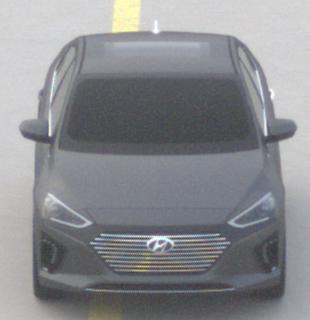
Make: Hyundai
Model: IONIQ Hybrid
Detailed model: IONIQ (AE) Hybrid
Model produced from: 2016/10
Model produced until: 2018/08
Doors: 5
Color: gray
Road condition: dry road
Daytime: morning or afternoon
Contrast: low contrast